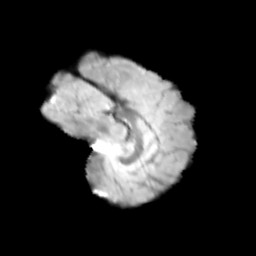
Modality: T2w
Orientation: sagittal
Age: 10
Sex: female
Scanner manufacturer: siemens
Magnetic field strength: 3 T
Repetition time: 3.8 s
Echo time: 0.07 s